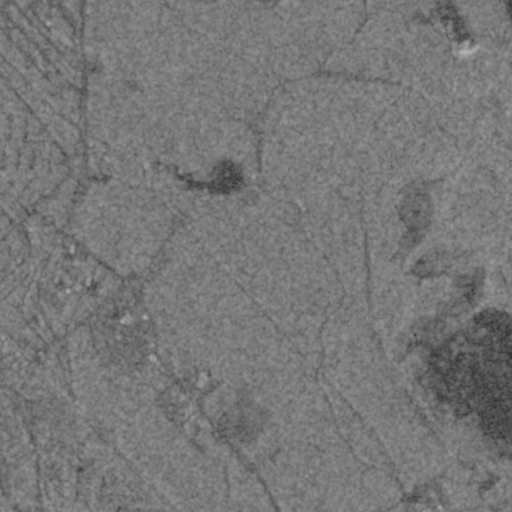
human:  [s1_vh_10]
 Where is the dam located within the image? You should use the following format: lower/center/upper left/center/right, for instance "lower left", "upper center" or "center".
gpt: The dam is located in the upper center of the image.
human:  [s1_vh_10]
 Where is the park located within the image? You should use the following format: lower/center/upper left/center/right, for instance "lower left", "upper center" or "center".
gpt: The park is located in the lower left of the image.
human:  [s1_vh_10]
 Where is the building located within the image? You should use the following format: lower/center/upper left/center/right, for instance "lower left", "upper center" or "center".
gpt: The building is located in the upper center of the image.
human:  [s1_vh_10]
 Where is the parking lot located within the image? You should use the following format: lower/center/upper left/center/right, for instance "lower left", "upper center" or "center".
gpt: There is no parking lot in the image.

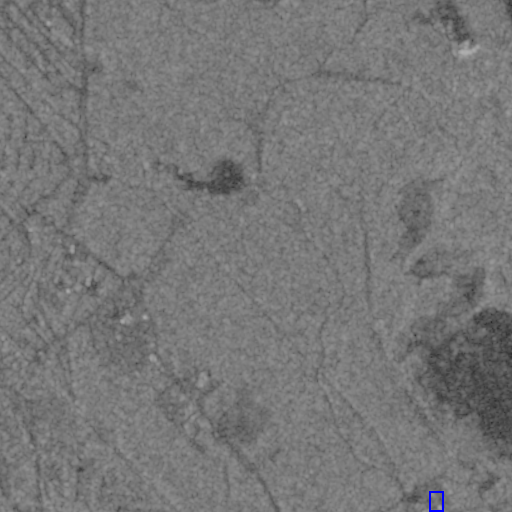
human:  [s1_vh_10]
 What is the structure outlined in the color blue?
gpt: The structure outlined in blue is a building.
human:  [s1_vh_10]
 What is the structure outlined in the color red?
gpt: There is no red outline.